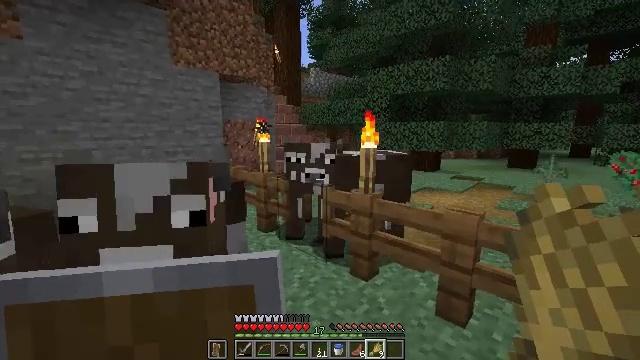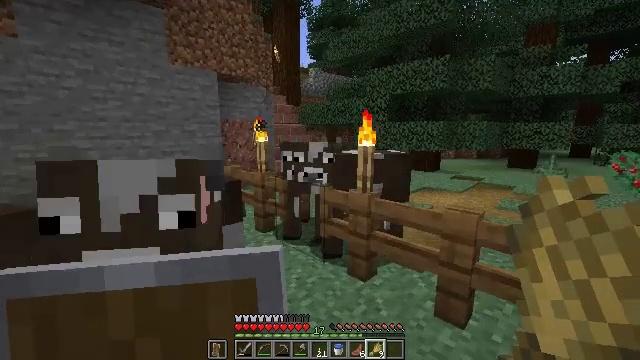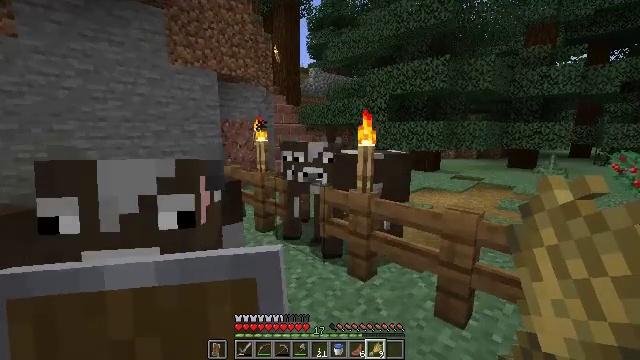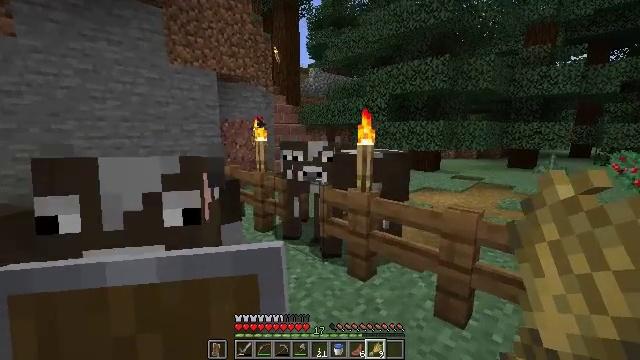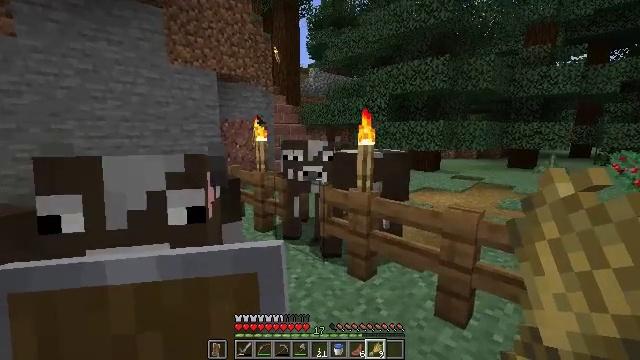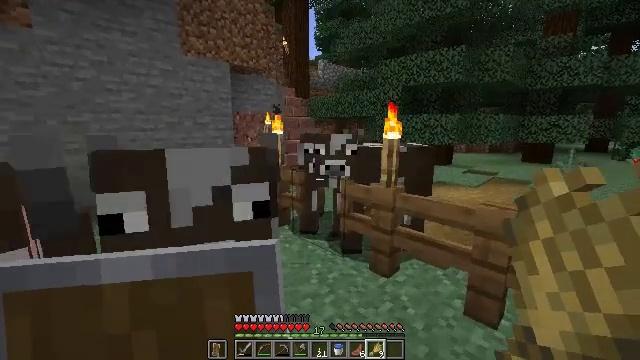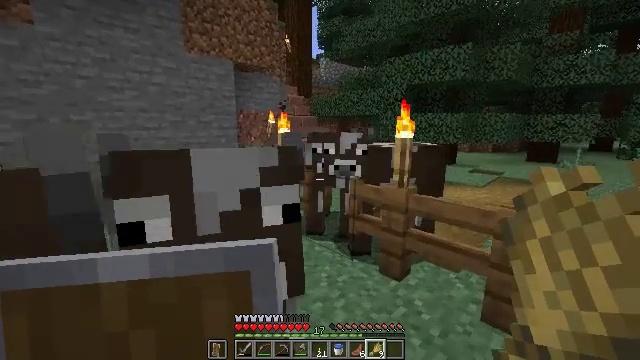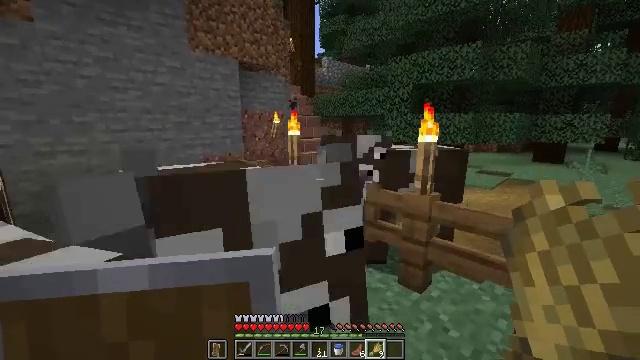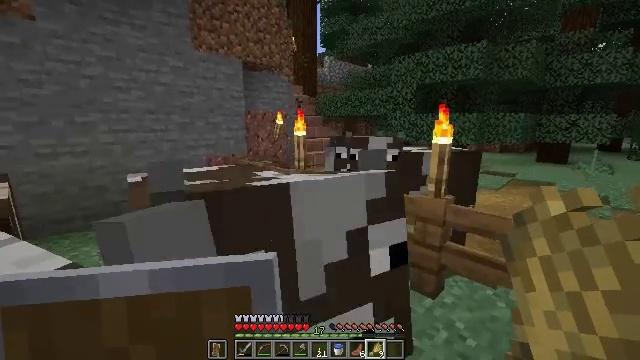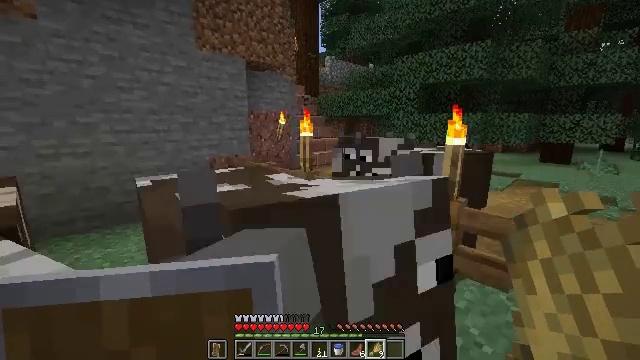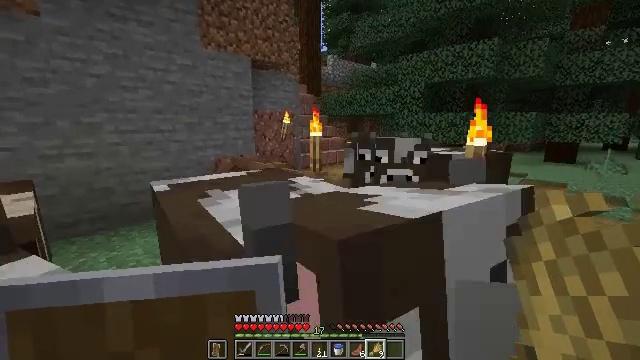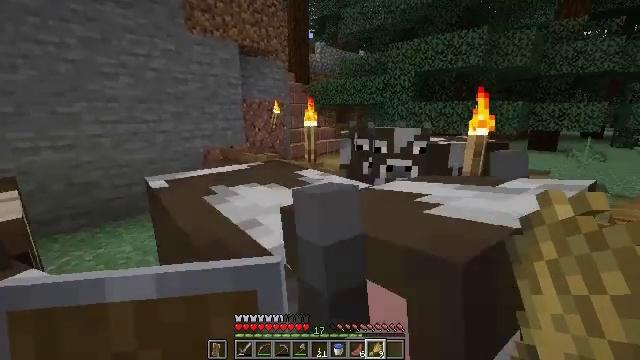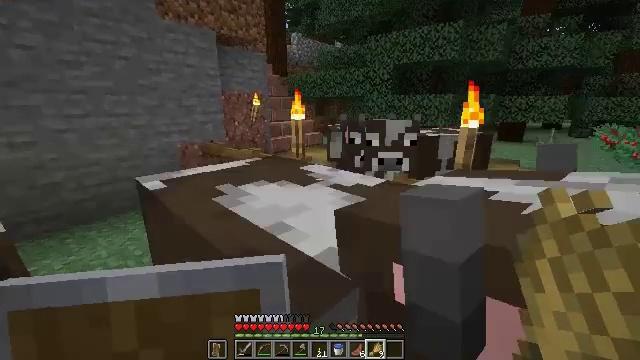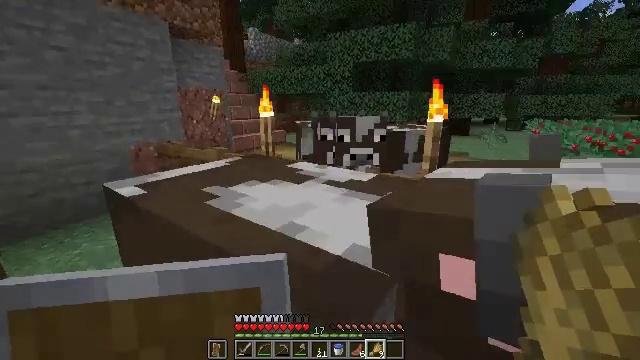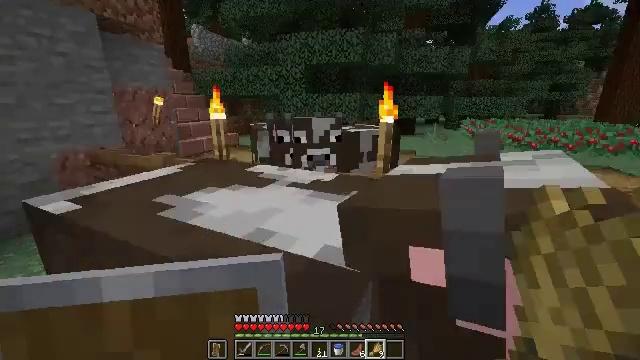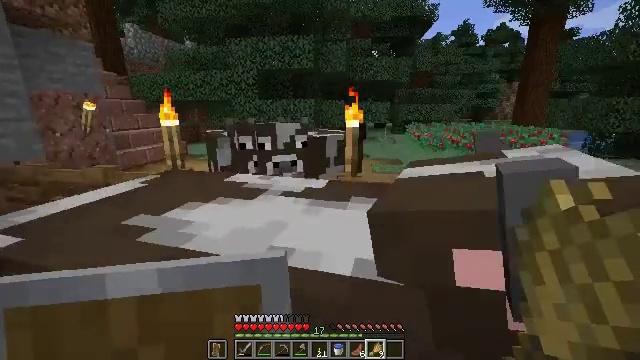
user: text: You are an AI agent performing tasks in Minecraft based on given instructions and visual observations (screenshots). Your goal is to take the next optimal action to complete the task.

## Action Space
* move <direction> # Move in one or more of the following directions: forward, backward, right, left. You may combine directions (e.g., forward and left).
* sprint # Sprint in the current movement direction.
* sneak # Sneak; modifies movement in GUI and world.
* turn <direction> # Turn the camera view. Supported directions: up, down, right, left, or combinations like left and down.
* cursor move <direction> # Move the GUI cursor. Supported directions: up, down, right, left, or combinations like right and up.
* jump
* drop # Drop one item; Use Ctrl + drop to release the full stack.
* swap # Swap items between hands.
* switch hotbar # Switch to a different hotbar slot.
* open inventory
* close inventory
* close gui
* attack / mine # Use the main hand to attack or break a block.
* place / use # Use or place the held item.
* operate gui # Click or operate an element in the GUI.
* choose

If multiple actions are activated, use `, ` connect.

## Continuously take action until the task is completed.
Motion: motion action
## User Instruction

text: Attack the spruce fence to dismantle it.
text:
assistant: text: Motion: no_op
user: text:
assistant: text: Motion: no_op
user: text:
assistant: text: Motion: no_op
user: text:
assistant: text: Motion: move left
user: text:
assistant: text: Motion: move forward and move left, turn left and down
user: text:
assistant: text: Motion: move forward and move left
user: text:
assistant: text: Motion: move forward and move left
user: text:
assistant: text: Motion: move forward and move left
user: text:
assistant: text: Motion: move forward and move left
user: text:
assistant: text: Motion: move forward and move left
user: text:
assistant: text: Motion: move forward and move left, turn right and down
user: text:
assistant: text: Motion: move forward and move left, turn right and down
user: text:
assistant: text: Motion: move forward and move left, turn right
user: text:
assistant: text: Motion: move forward and move left, turn right
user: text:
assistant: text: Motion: move forward and move left, turn right and up
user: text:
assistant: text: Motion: move forward and move left, turn right
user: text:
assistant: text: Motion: move left
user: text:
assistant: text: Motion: move left
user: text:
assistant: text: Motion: move left, turn right
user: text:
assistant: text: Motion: move left, turn right
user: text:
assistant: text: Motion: move left, turn right
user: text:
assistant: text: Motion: move left
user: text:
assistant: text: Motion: move left
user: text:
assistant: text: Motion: move left
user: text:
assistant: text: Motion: move back and move left, turn right
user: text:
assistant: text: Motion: move back and move left, turn right
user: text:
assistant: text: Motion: move back and move left
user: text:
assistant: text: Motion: move back, turn right
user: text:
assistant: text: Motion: move back, turn right
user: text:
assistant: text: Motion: move back